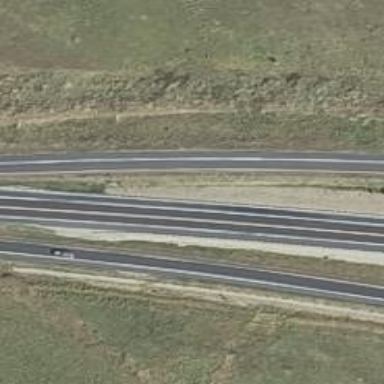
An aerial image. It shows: Asphalt trunk highway.